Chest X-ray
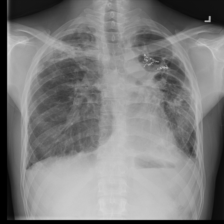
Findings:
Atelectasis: negative
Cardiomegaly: negative
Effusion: negative
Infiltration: negative
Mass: negative
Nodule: negative
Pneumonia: negative
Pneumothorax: negative
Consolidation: negative
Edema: negative
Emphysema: negative
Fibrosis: negative
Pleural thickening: negative
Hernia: negative